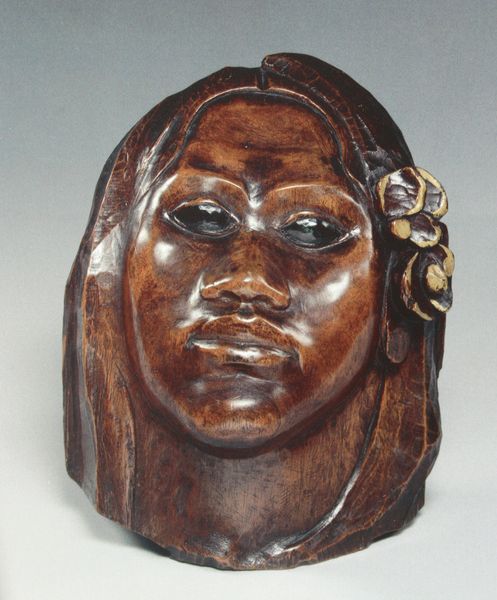
Titel: Tehura (Teha'amana)
Künstler: Paul Gauguin
Standort: Paris
Institution: Musée d'Orsay
Schlagwörter: dunkel, kopf, weiß, gelb, grob, impressionismus, blume, blumen, braun, frankreich, frau, haar, holz, licht, mund, nase, schmuck, schwarz, stirn, blick, blüte, blüten, rose, jung, augen, gesicht, haarschmuck, lang, stehen, tod, tot, bildnis, hals, portrait, porträt, auge, figur, haare, lange haare, augenbrauen, kinn, lippen, scheitel, traurig, oval, keramik, skulptur, statue, ton, wangen, backen, afrika, französisch, dick, detail, büste, glanz, pupillen, glänzen, glänzend, bronze, glatt, plastik, poliert, lider, exotisch, gauguin, foto, fotografie, spange, neger, südsee, maske, hässlich, kunst, augenlider, löcher, nasenlöcher, schnitzerei, photo, fragment, gaugin, antik, breit, gesichtszüge, objekt, lasiert, gebrannt, geschnitzt, schnitzen, hawai, tahiti, spiegelnd, afrikanisch, frauenkopf, schnitzung, haate, frauengesicht, jolz, afro, hawaii, breite nase, spiegelns, skilptur, bürst, afro amerikanisch